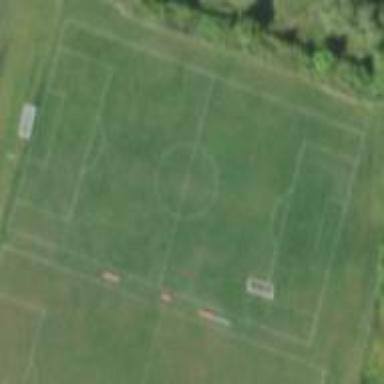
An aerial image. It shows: Soccer pitch designated for leisure and sports activities.